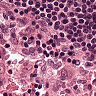
Metastatic tissue present: no